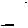
Label: line